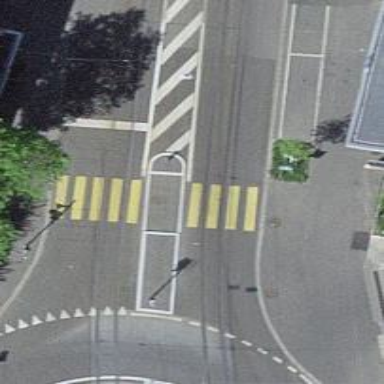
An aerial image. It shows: Kerb serving as barrier.